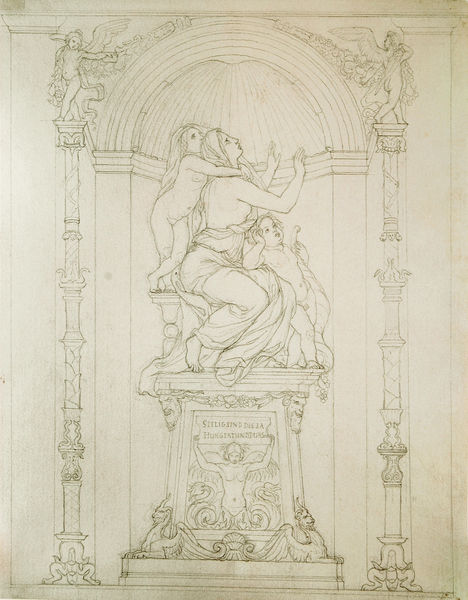
Titel: Selig sind die, die da hungert und dürstet nach Gerechtigkeit. Entwurf für eine Gruppe der Seligpreisungen an der Nordwand des Campo Santo
Künstler: Peter Cornelius
Standort: Schweinfurt
Institution: Sammlung Georg Schäfer
Schlagwörter: dunkel, flügel, gott, gruppe, kopf, nackt, weiß, frauen, menschen, mädchen, braun, busen, frau, grau, hell, schwarz, skizze, säule, säulen, zeichnung, blick, schleier, hochformat, malerei, bart, gesichter, architektur, arm, faru, mensch, rahmen, sockel, kirche, gewand, kind, mutter, rokkoko, zart, brunnen, kinder, engel, putte, putto, skulptur, statue, deutschland, relief, brüste, schrift, papier, umarmung, bogen, italien, grafik, graphik, vergilbt, linien, rand, figuren, rundbogen, kuppel, tafel, jugendstil, inschrift, dekor, ornamente, deutsch, podest, junge, umriss, nacktheit, nische, antike, knabe, denkmal, schwarzweiss, bleistift, beten, entwurf, altar, kapitelle, rom, kapitell, portal, kalotte, gesims, statuen, grab, untersicht, teufel, flehen, apsis, obelisk, greif, historismus, baldachin, herme, konche, löwe, konsole, muschel, deckengemälde, fresko, basis, postament, heilig, putten, maria, bittende, putti, drachen, kandelaber, bitten, grabmal, sphinx, groteske, perrücke, zeichung, rocaille, masken, illusionsmalerei, silberstift, figurengruppe, gebärde, profiliert, ausmalung, caritas, muschelkalotte, aufgerichtet, flussgott, freskierung, osterleuchter, rundnische, selig, sotto in su, spes, medea, rundsäulen, teufek, sepial